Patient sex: M
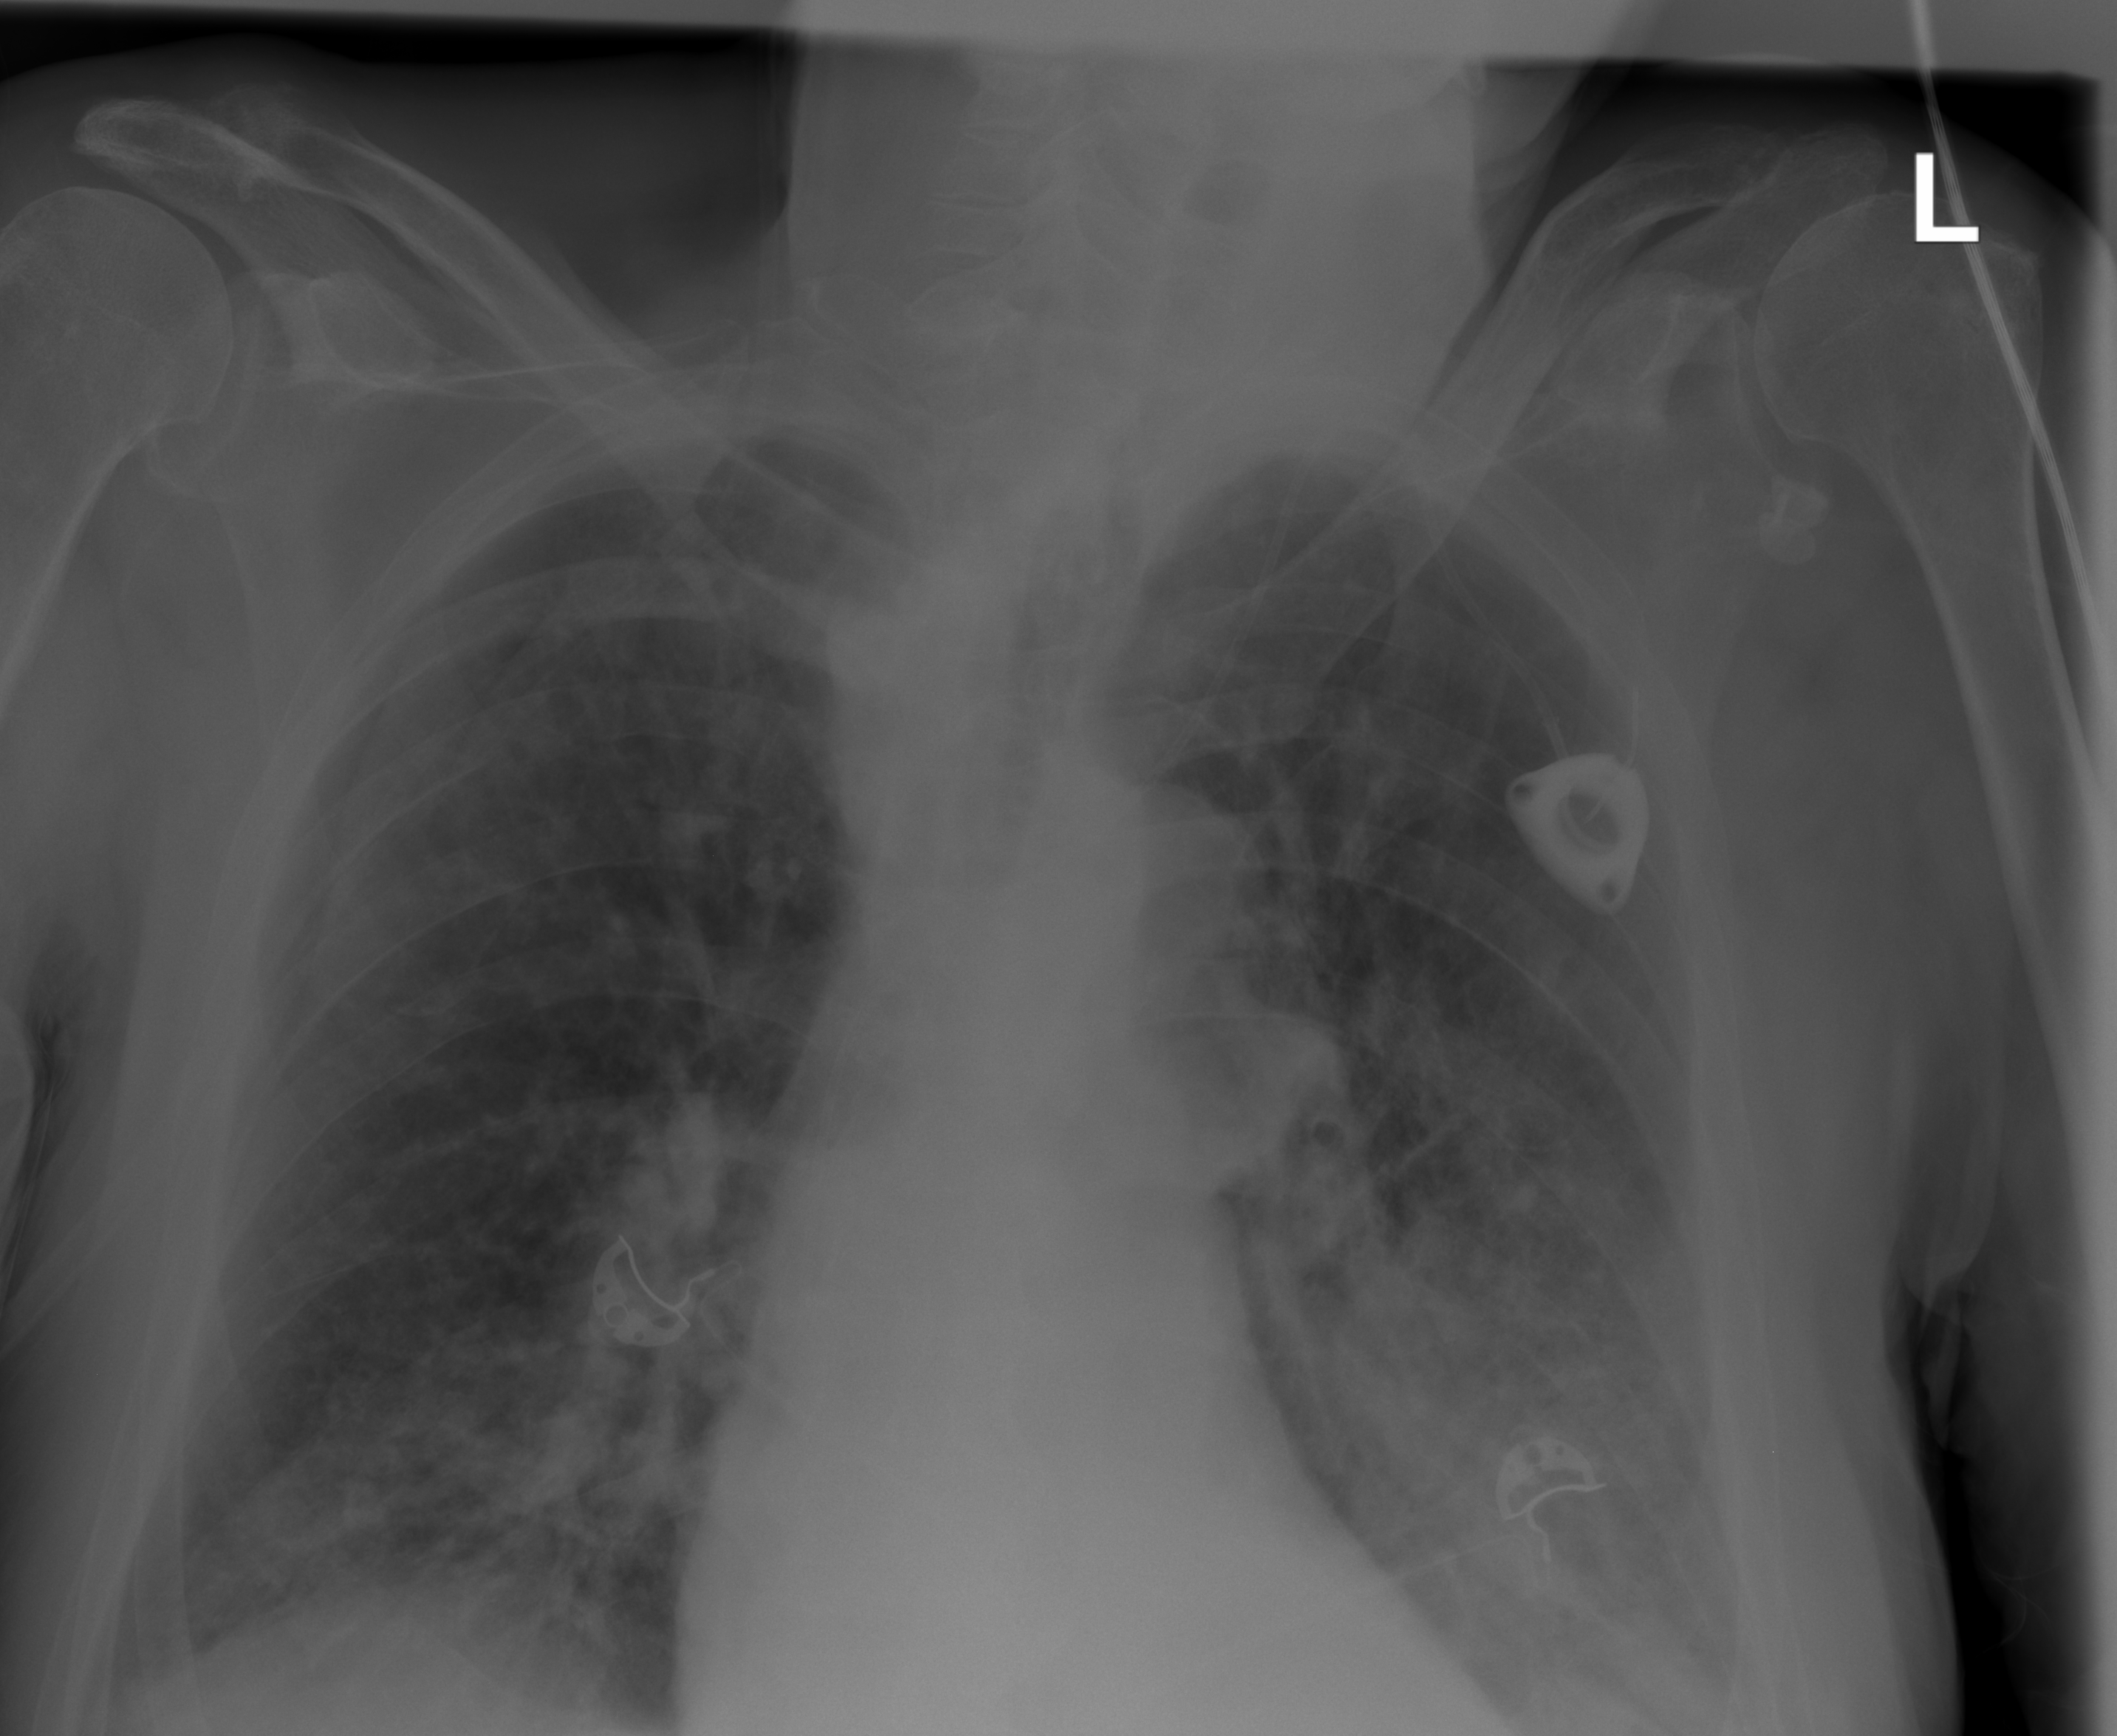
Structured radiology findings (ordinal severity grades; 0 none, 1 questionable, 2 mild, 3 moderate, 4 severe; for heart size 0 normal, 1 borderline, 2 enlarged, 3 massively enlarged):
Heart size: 0
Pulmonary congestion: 0
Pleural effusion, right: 0
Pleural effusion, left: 1
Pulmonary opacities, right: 2
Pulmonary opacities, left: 3
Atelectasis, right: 0
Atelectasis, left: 2